Brain MRI, modality: hrT2
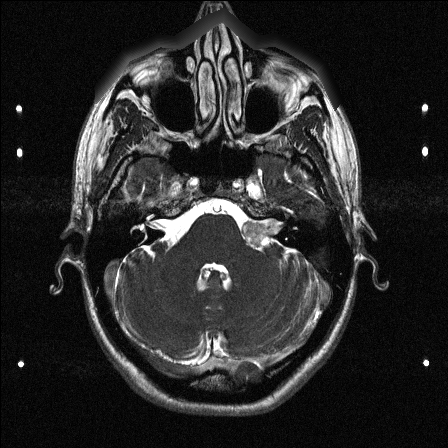